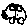
Label: car